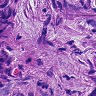
Metastatic tissue present: yes